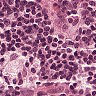
Metastatic tissue present: no